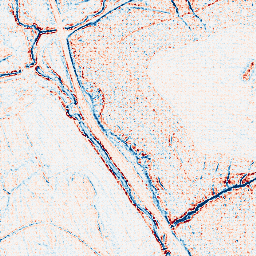
Category: edge_preserving
Decomposition family: bilateral
Decomposition parameters: d: 5
sigma_color: 25
sigma_space: 150
Upsampling method: sinc_hamming
Upsampling parameters: scale: 4
kernel_size: 4
Upsampling scale: 4